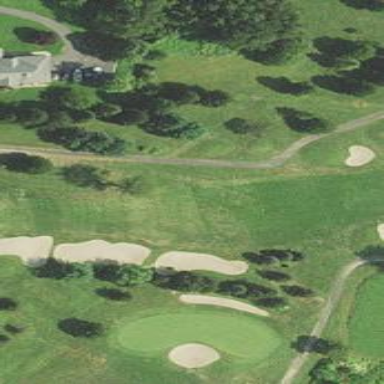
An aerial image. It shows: Grassy area designated as golf fairway.